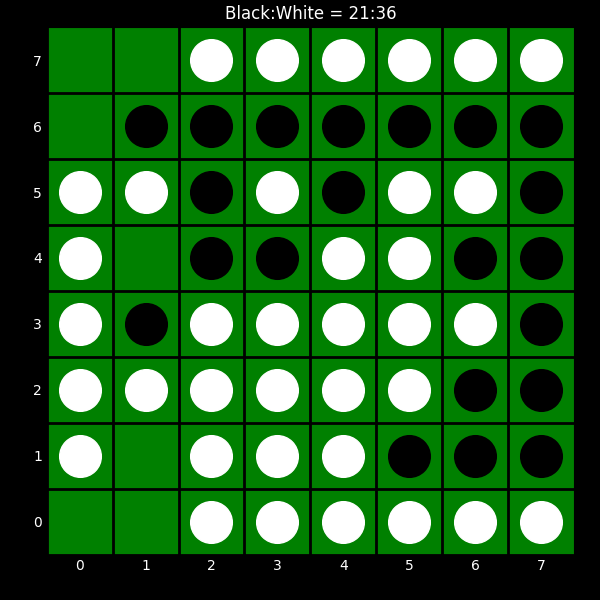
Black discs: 21
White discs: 36